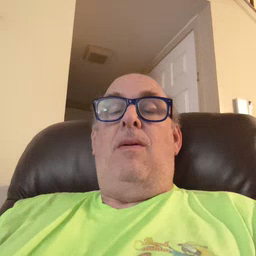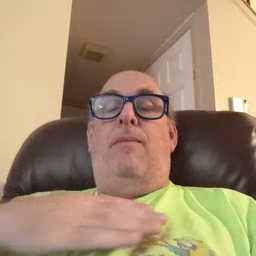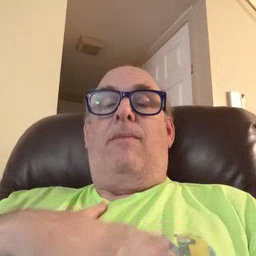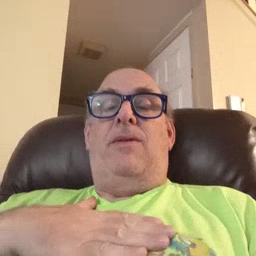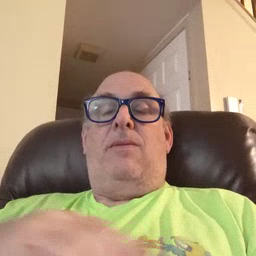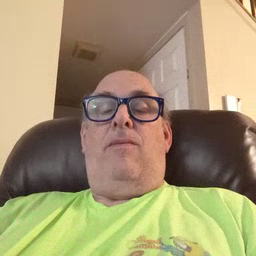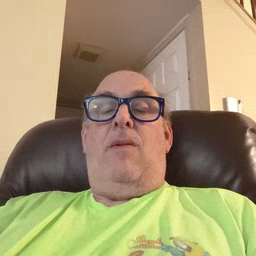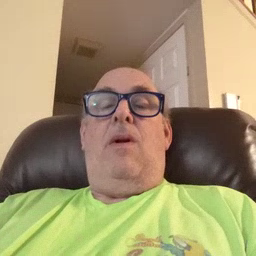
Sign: please